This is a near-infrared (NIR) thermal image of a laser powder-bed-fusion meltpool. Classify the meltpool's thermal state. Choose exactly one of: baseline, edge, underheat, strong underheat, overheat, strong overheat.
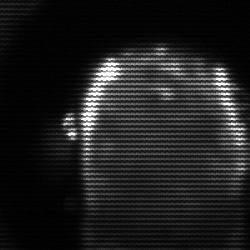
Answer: baseline